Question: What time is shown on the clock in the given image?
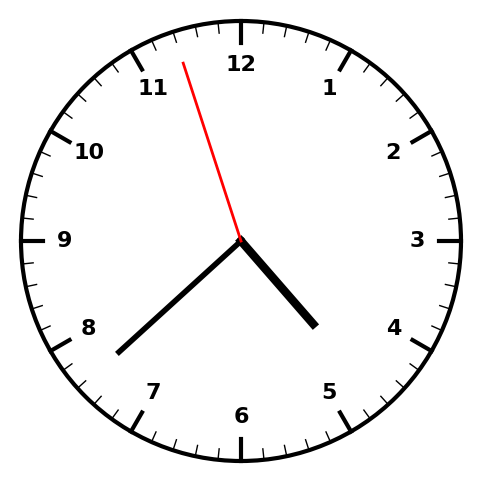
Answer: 04:37:57